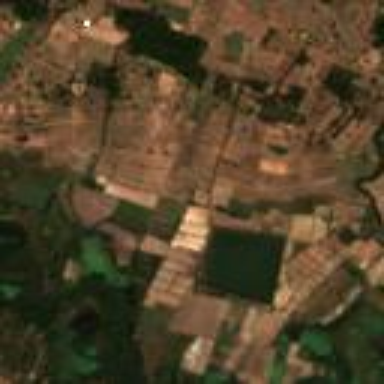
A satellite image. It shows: Farmland with rice crops growing. The produce is rice.